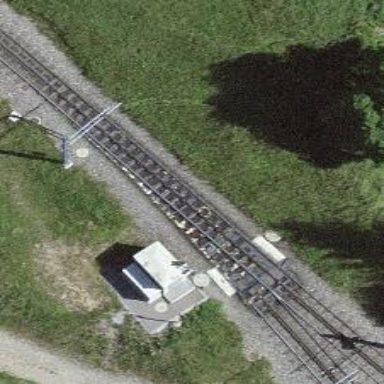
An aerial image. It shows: Railway switch.